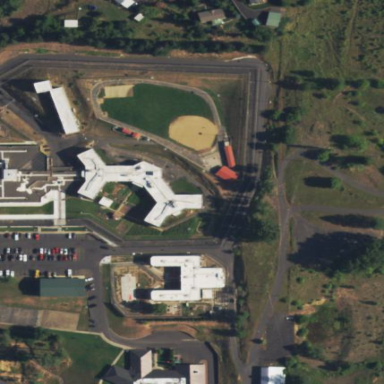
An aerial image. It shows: Prison.